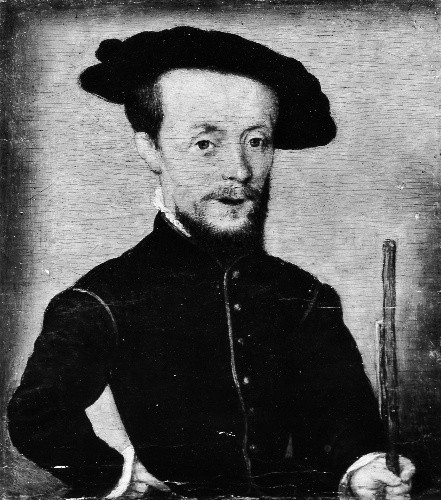
Title: Portrait of a Dwarf
Artist: Corneille de Lyon
Artist bio: French, second quarter 16th century
Object type: Painting
Classification: Paintings
Medium: Oil on wood
Dimensions: 5 3/4 x 4 3/4 in. (14.6 x 12.1 cm)
Department: European Paintings
Credit line: The Bequest of Michael Dreicer, 1921
Accession year: 1922
Repository: Metropolitan Museum of Art, New York, NY
Tags: Men|Portraits